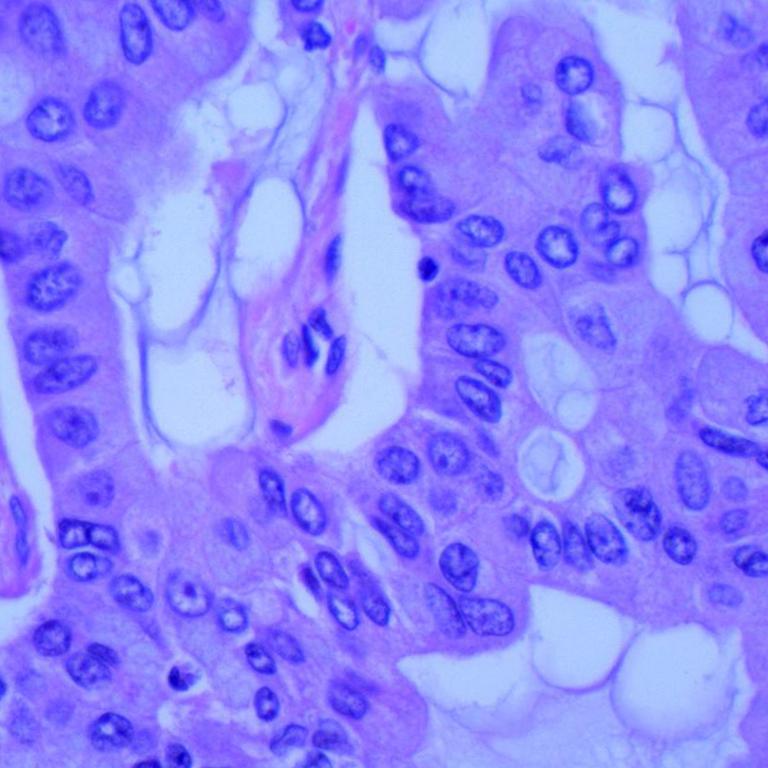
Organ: lung
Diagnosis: adenocarcinomas